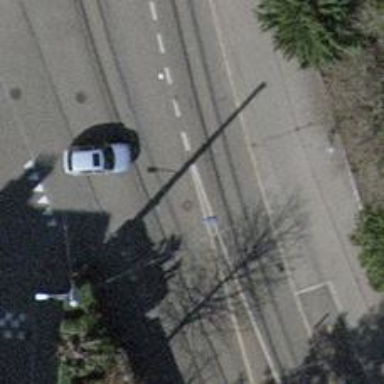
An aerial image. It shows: Tertiary road with asphalt surface. There is separate sidewalk along the road that has embedded tram rails.